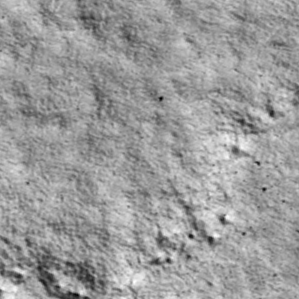
Label: non_frost